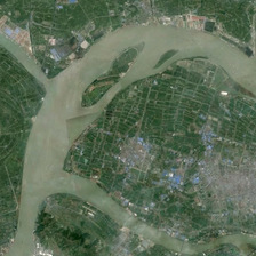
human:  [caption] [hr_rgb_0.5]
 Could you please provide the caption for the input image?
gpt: Green land and loess areas are on the coast.

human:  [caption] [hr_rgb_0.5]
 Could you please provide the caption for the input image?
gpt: There are green areas and loess areas along the coast.

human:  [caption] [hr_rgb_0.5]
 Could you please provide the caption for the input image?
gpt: Green and coastal areas

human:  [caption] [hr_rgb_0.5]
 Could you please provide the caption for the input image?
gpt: Green land and loess area are on the coast.

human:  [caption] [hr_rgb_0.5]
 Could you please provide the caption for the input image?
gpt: Green Earth and loess area are on the coast.